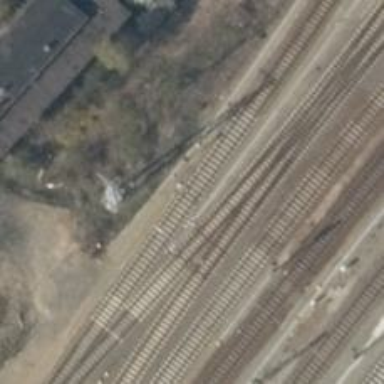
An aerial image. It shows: Wedge is used for the railway derail.